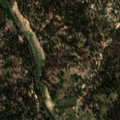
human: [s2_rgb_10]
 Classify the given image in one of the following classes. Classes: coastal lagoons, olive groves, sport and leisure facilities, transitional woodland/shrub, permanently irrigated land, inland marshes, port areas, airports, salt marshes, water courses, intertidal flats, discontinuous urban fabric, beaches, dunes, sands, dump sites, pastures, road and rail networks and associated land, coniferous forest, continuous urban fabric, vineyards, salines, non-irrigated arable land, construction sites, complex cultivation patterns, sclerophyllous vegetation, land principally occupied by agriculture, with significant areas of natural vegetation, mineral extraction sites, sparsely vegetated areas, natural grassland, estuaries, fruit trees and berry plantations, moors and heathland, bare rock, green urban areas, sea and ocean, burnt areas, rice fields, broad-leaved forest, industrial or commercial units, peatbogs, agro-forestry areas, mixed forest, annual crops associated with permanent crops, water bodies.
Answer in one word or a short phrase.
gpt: pastures, broad-leaved forest, coniferous forest, mixed forest